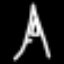
Label: The Eiffel Tower